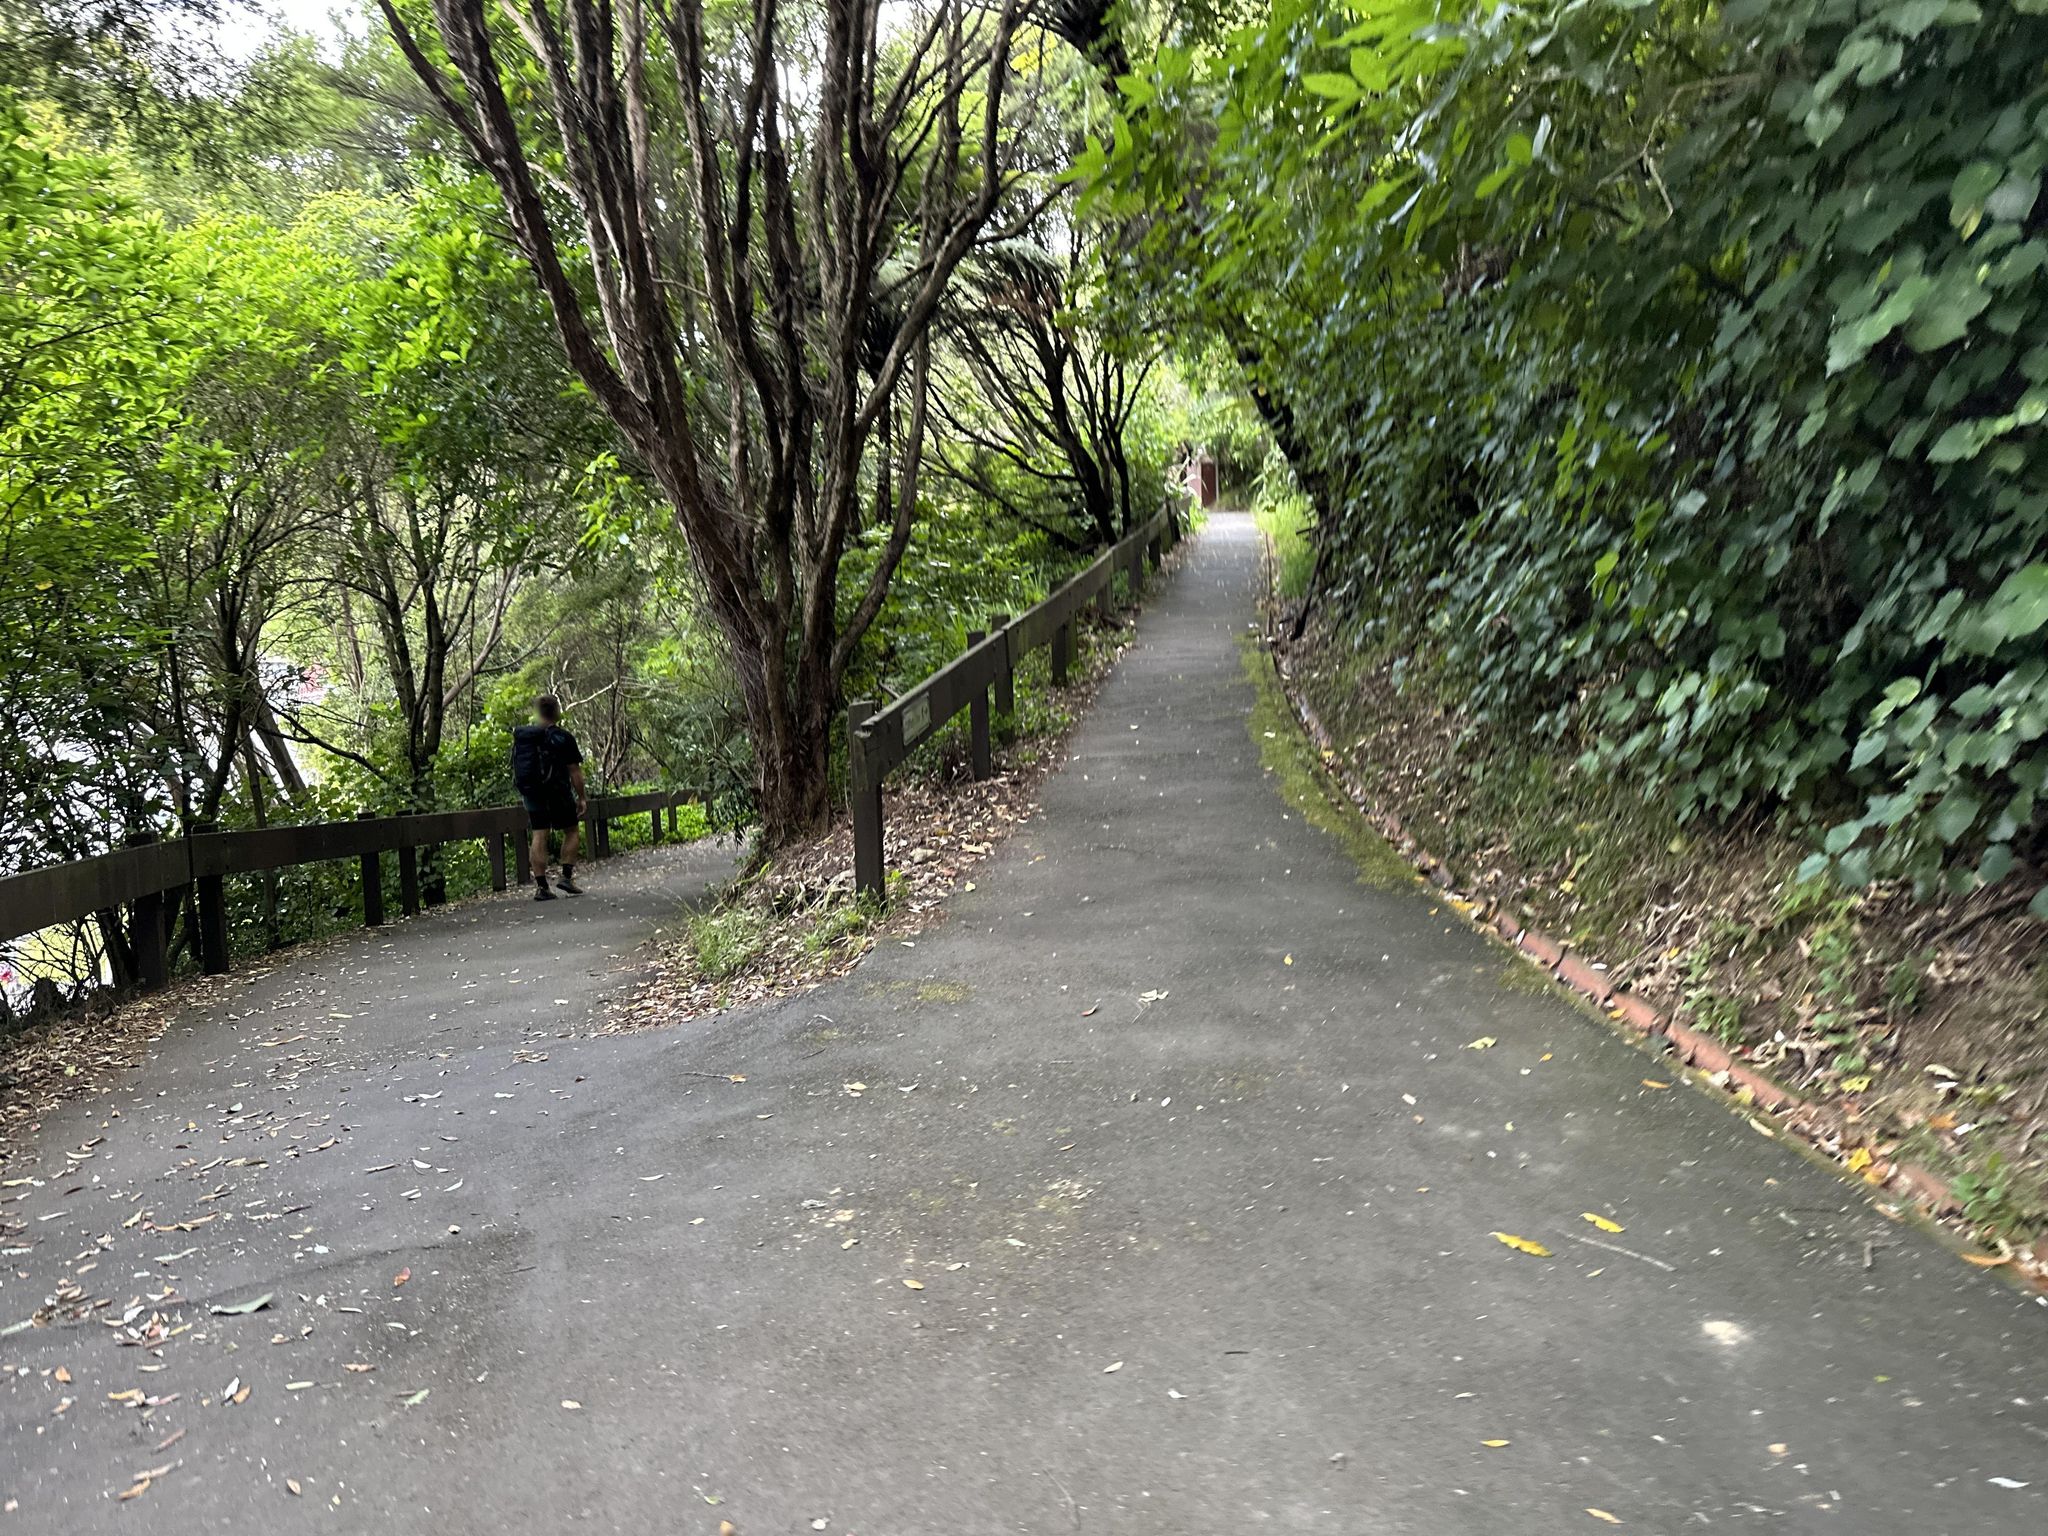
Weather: clear
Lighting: day
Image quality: slightly poor
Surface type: walking surface
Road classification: footway
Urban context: urban centre
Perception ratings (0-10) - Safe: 4.75, Lively: 4.46, Beautiful: 7.83, Boring: 5.83, Depressing: 5.86, Wealthy: 2.55